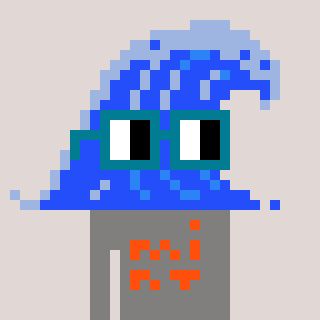
a pixel art character with square dark green glasses, a wave-shaped head and a bluegrey-colored body on a warm background